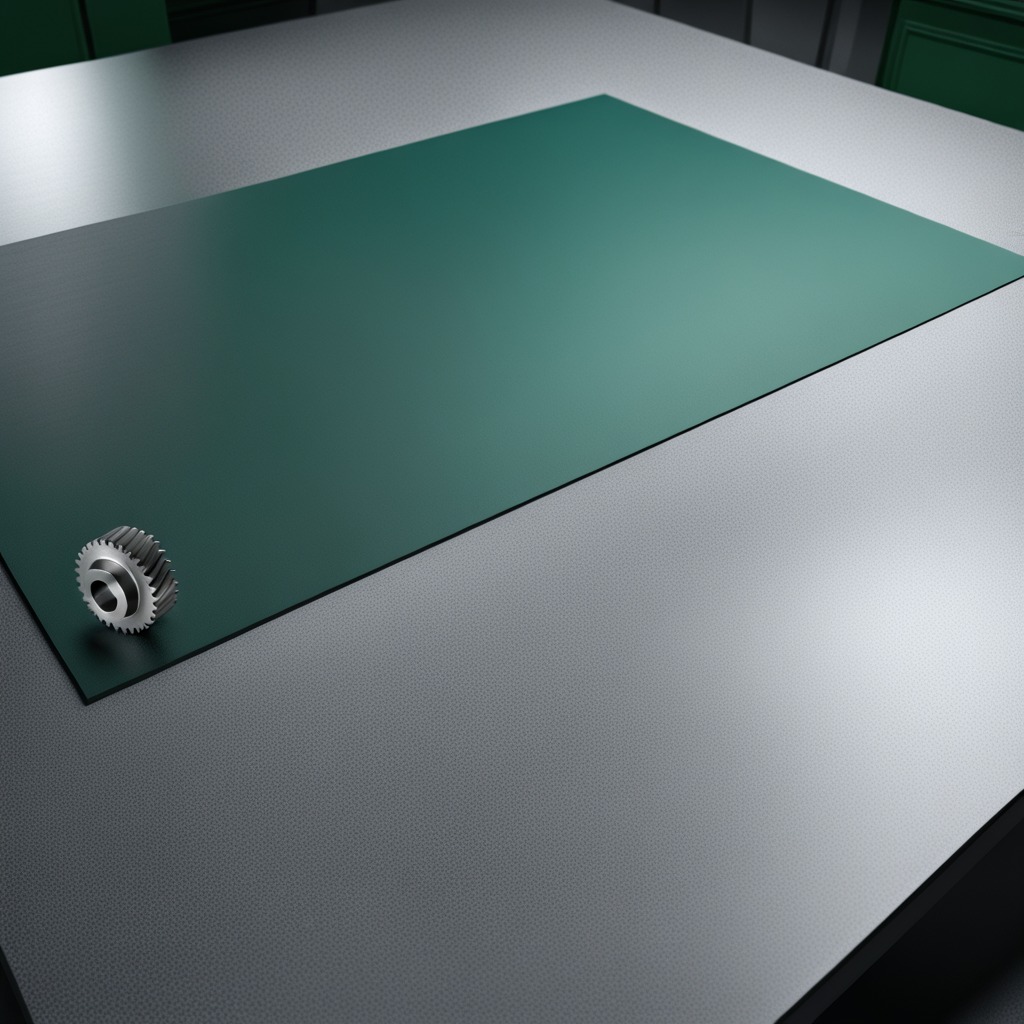
A steel gear with teeth is lying on the tabletop.